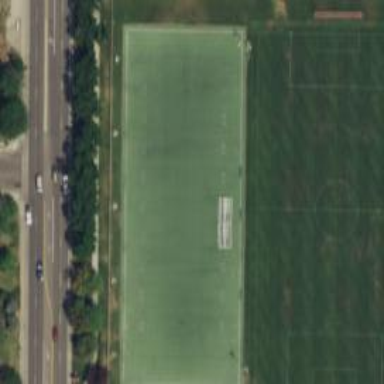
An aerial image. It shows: American football pitch.